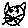
Label: cat